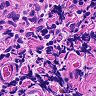
Metastatic tissue present: no